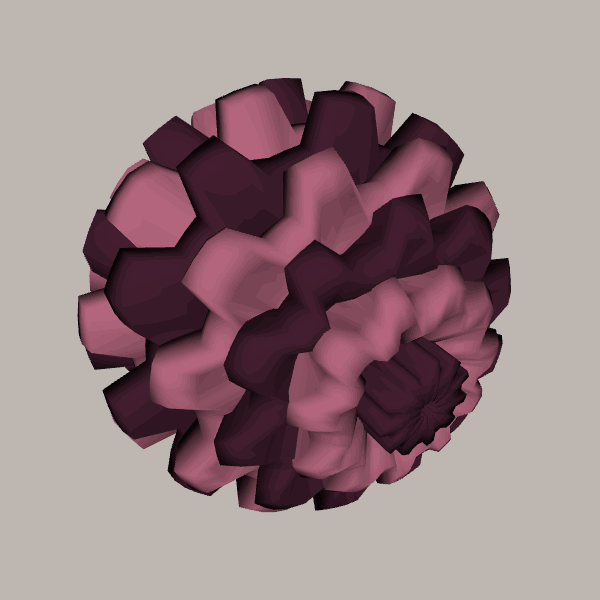
Background: light